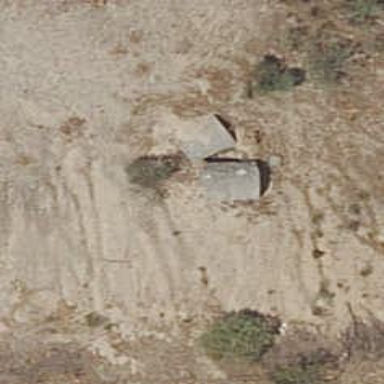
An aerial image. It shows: Military bunker.